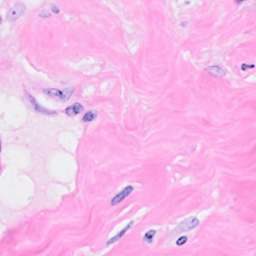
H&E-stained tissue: Breast